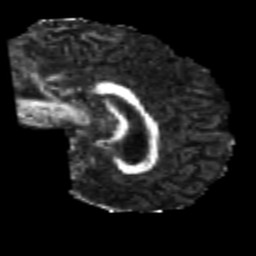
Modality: FA
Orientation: sagittal
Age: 25
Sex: female
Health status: healthy
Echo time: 0.074 s